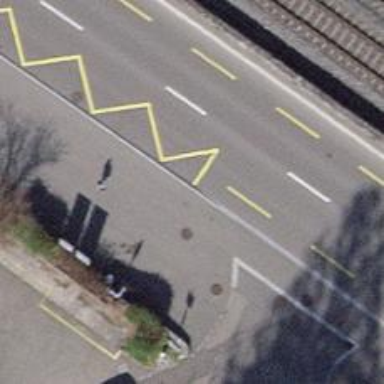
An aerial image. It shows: Platform for public transport on the road.